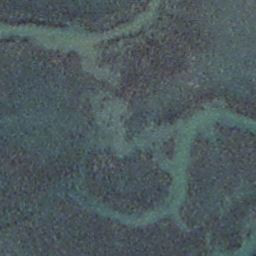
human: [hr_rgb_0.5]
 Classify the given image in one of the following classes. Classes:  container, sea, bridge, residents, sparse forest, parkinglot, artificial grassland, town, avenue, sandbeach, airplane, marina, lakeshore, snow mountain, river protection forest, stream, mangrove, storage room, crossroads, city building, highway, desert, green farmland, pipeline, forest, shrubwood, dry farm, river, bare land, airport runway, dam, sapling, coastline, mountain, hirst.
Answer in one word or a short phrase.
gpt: stream